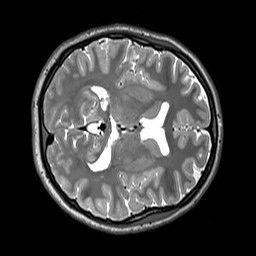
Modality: T2w
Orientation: axial
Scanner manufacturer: siemens
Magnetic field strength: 3 T
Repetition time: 3.2 s
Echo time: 0.406 s